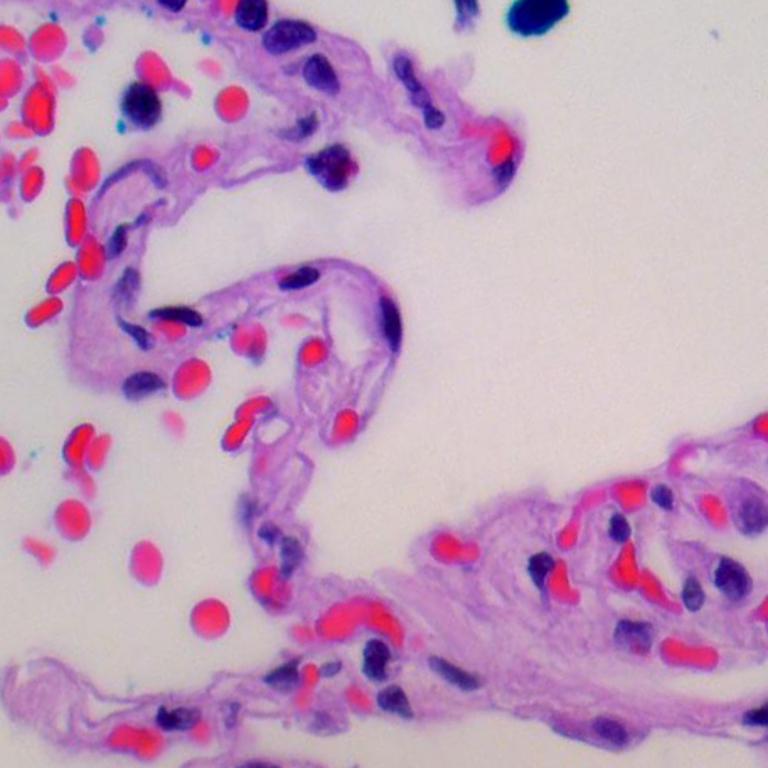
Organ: lung
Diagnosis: benign